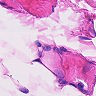
Metastatic tissue present: no